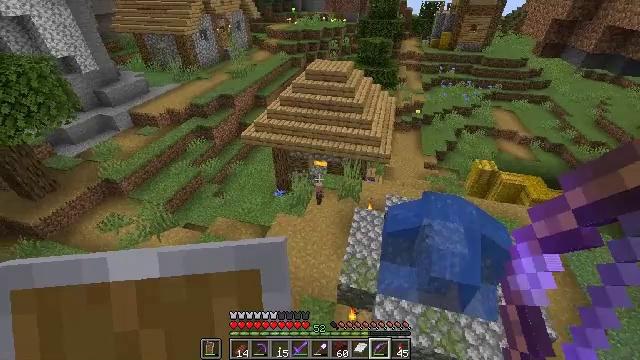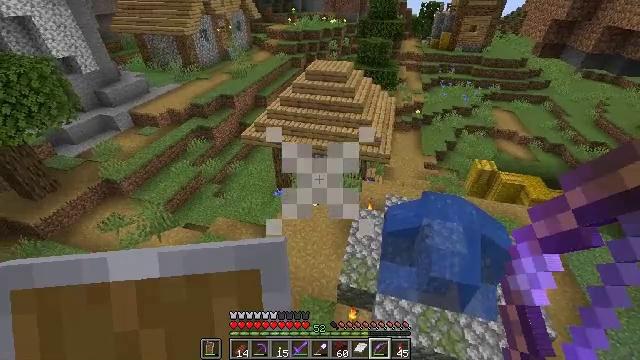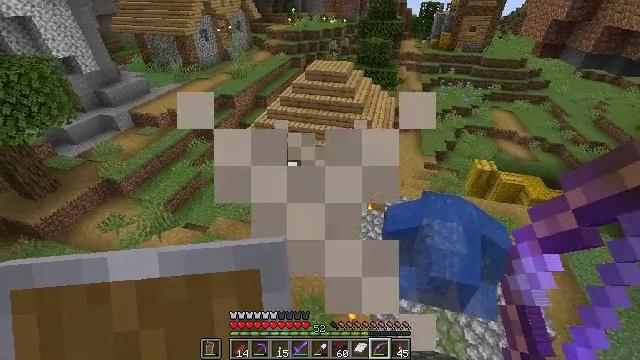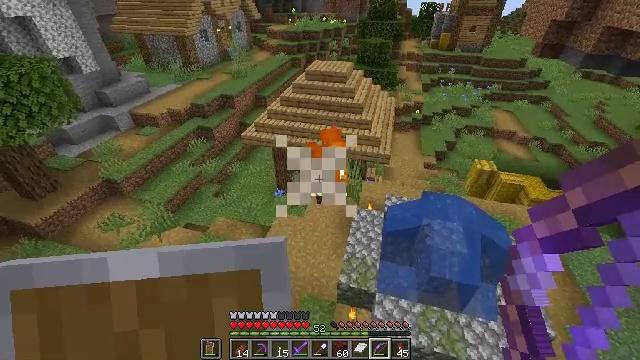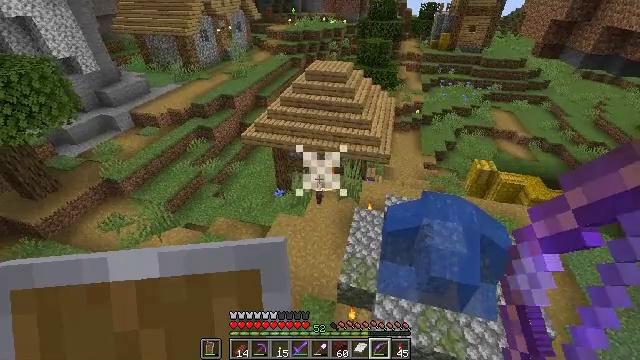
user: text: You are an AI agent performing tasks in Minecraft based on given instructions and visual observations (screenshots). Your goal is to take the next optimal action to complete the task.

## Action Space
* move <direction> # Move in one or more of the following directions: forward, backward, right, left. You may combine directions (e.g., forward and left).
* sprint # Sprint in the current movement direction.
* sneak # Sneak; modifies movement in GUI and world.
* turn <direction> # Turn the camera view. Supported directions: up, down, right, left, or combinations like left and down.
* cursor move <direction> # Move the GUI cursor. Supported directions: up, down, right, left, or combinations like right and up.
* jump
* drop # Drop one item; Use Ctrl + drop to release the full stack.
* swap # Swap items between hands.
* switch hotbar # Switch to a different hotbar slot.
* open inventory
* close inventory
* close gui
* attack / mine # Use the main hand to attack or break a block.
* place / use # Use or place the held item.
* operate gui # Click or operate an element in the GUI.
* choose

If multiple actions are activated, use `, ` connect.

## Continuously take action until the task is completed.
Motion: motion action
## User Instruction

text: Harm the villager.
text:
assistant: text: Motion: sneak
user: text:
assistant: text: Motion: sneak
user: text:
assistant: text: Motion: sneak
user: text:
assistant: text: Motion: sneak
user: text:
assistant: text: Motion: sneak